Question: I am utilizing a UIViewPrintFormatter to help me render HTML content from a UIWebView into a PDF context (and I am creating multiple columns for the content). Everything seems to work well except for the fact that the UIViewPrintFormatter seems to be inserting 'extra' spacing wherever it sees fit (and I can't even seem to exactly determine why it is). I am using a custom UIPrintPageRenderer.
From what I can tell, the extra spacing is all happening within the print formatter class. I am getting the rect from the print formatter in this manner:
'''
CGRect formatterRect = [formatter rectForPageAtIndex:column];
'''
I am then using that rect in the following manner (only having modified the origin's x value to support the columns:
'''
[self.printTask.formatter drawInRect:renderRect forPageAtIndex:i];
'''
You can see in the example below that extra spacing is being inserted (see the red rectangles that I added).
Has anyone seen this or know of a way to fix this? I obviously know that I can re-create the same by adding and positioning each item and skipping the HTML / UIWebView all together (and that will probably be what I do if I can't get this to work).

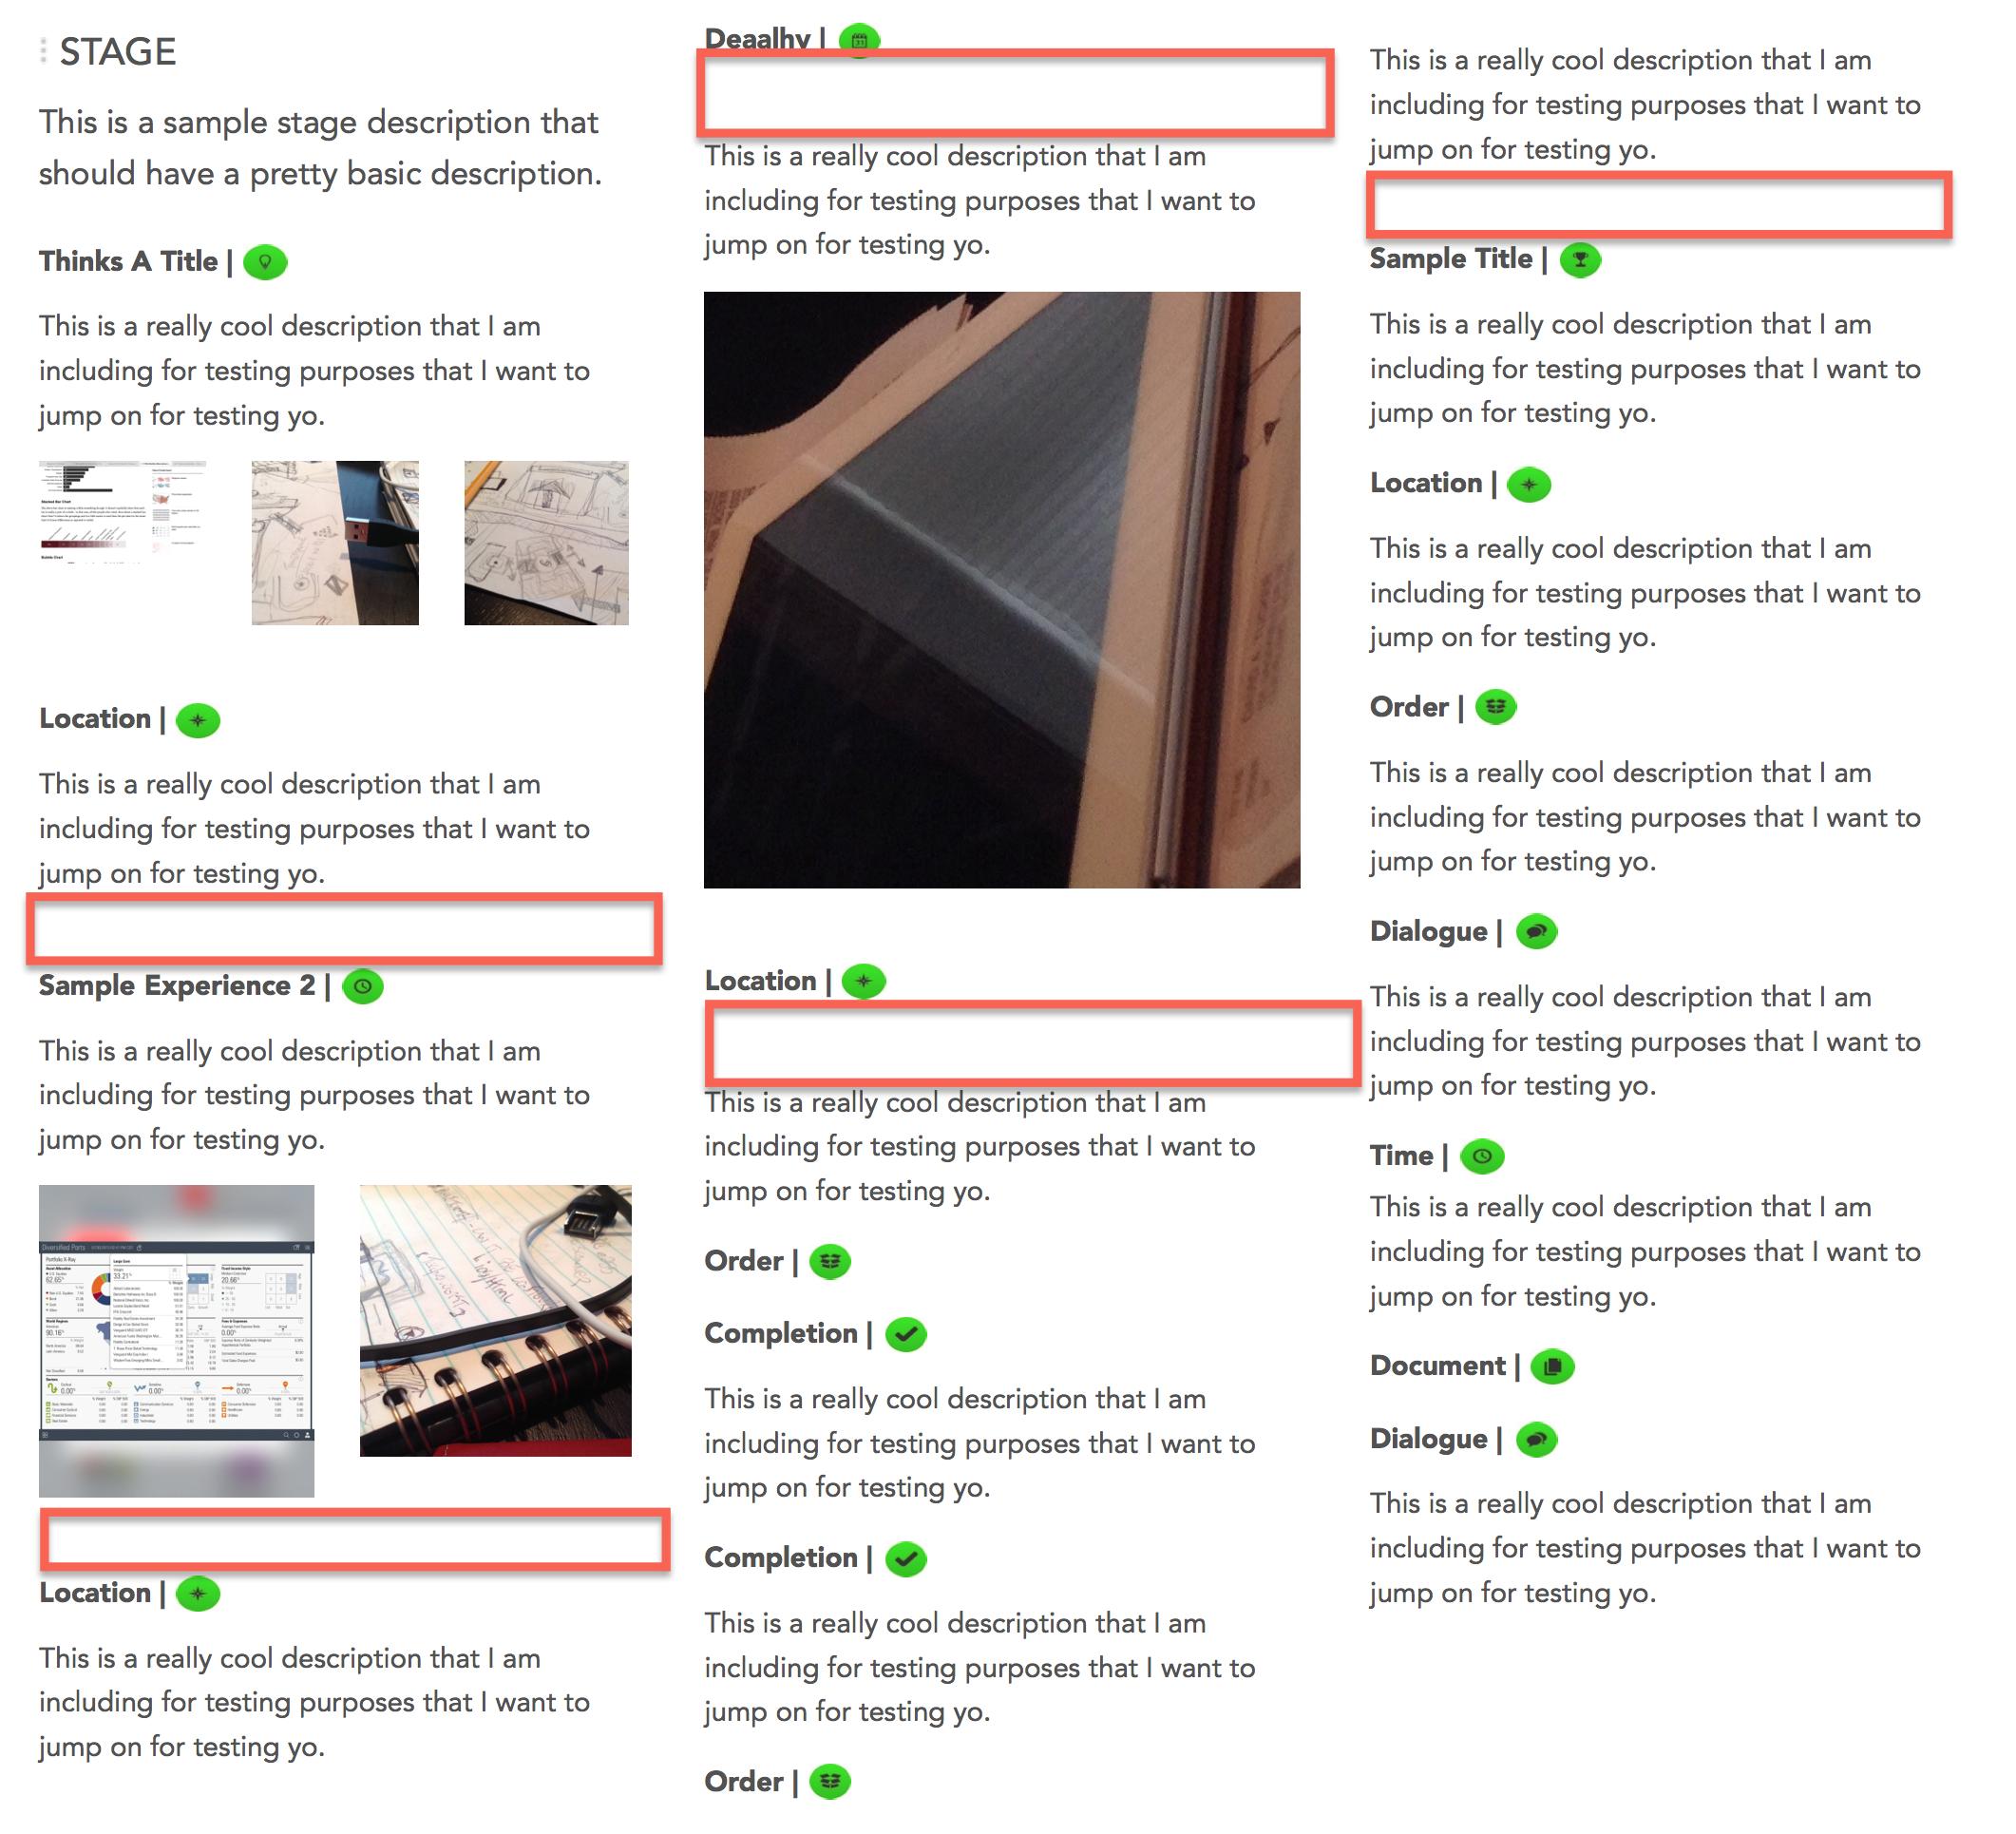
Answer: In short, I found no way to solve this issue using public methods (or private ones for that matter). If you have a similar challenge, I would recommend leveraging TextKit / CoreText to ensure that the formatting meets your needs.